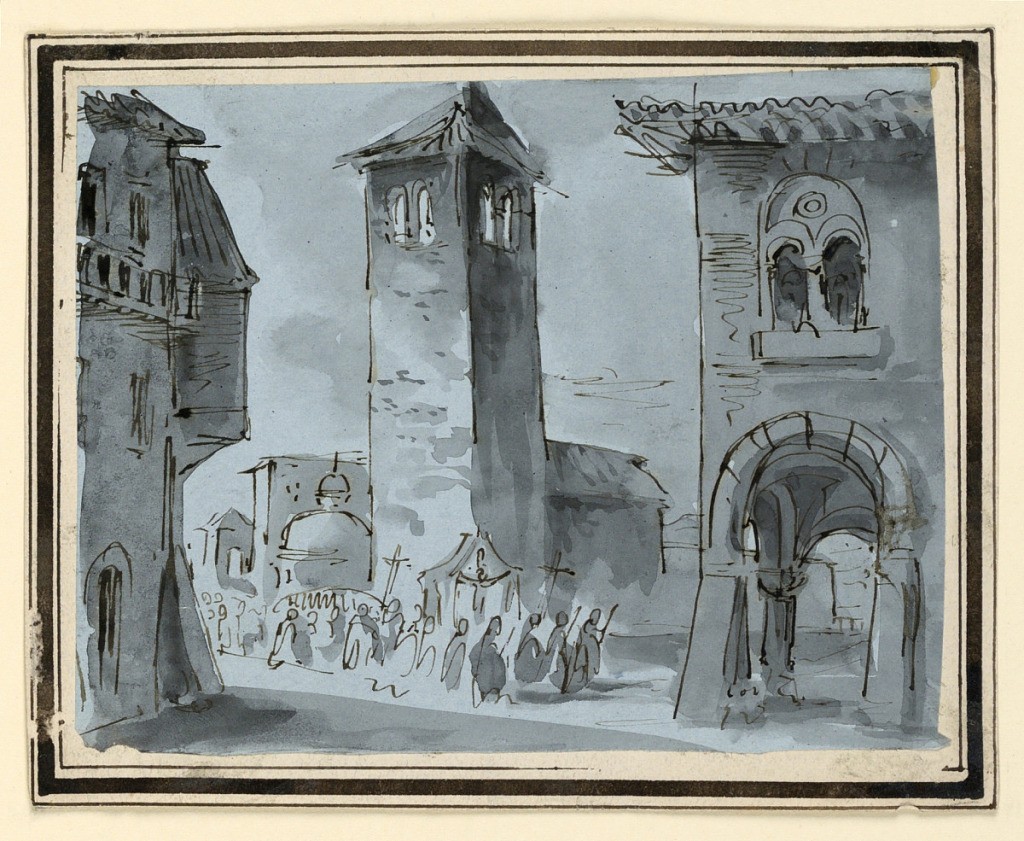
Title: Stage Design, Street with Procession
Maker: Pietro Narducci, Italian, active 1809 - 1841
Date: early 19th century
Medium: Pen and sepia ink, brush and wash on blue paper
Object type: Drawing
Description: Horizontal rectangle. Procession of figures carrying crosses and crucifix moving across street, church in background.